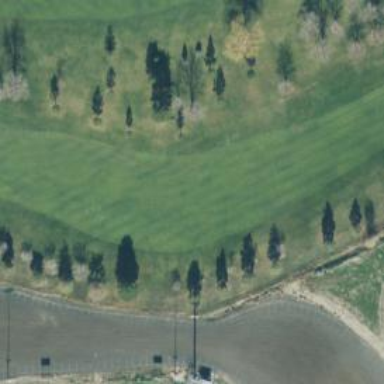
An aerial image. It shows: Golf hole.